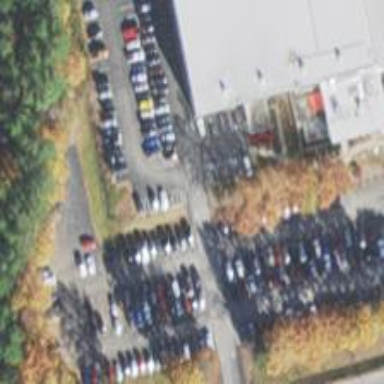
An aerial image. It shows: Parking space is available.